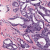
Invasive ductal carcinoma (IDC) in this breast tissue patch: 1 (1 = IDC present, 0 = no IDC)